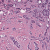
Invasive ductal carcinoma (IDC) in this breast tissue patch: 1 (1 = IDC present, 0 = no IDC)